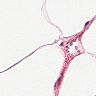
Metastatic tissue present: no